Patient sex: M
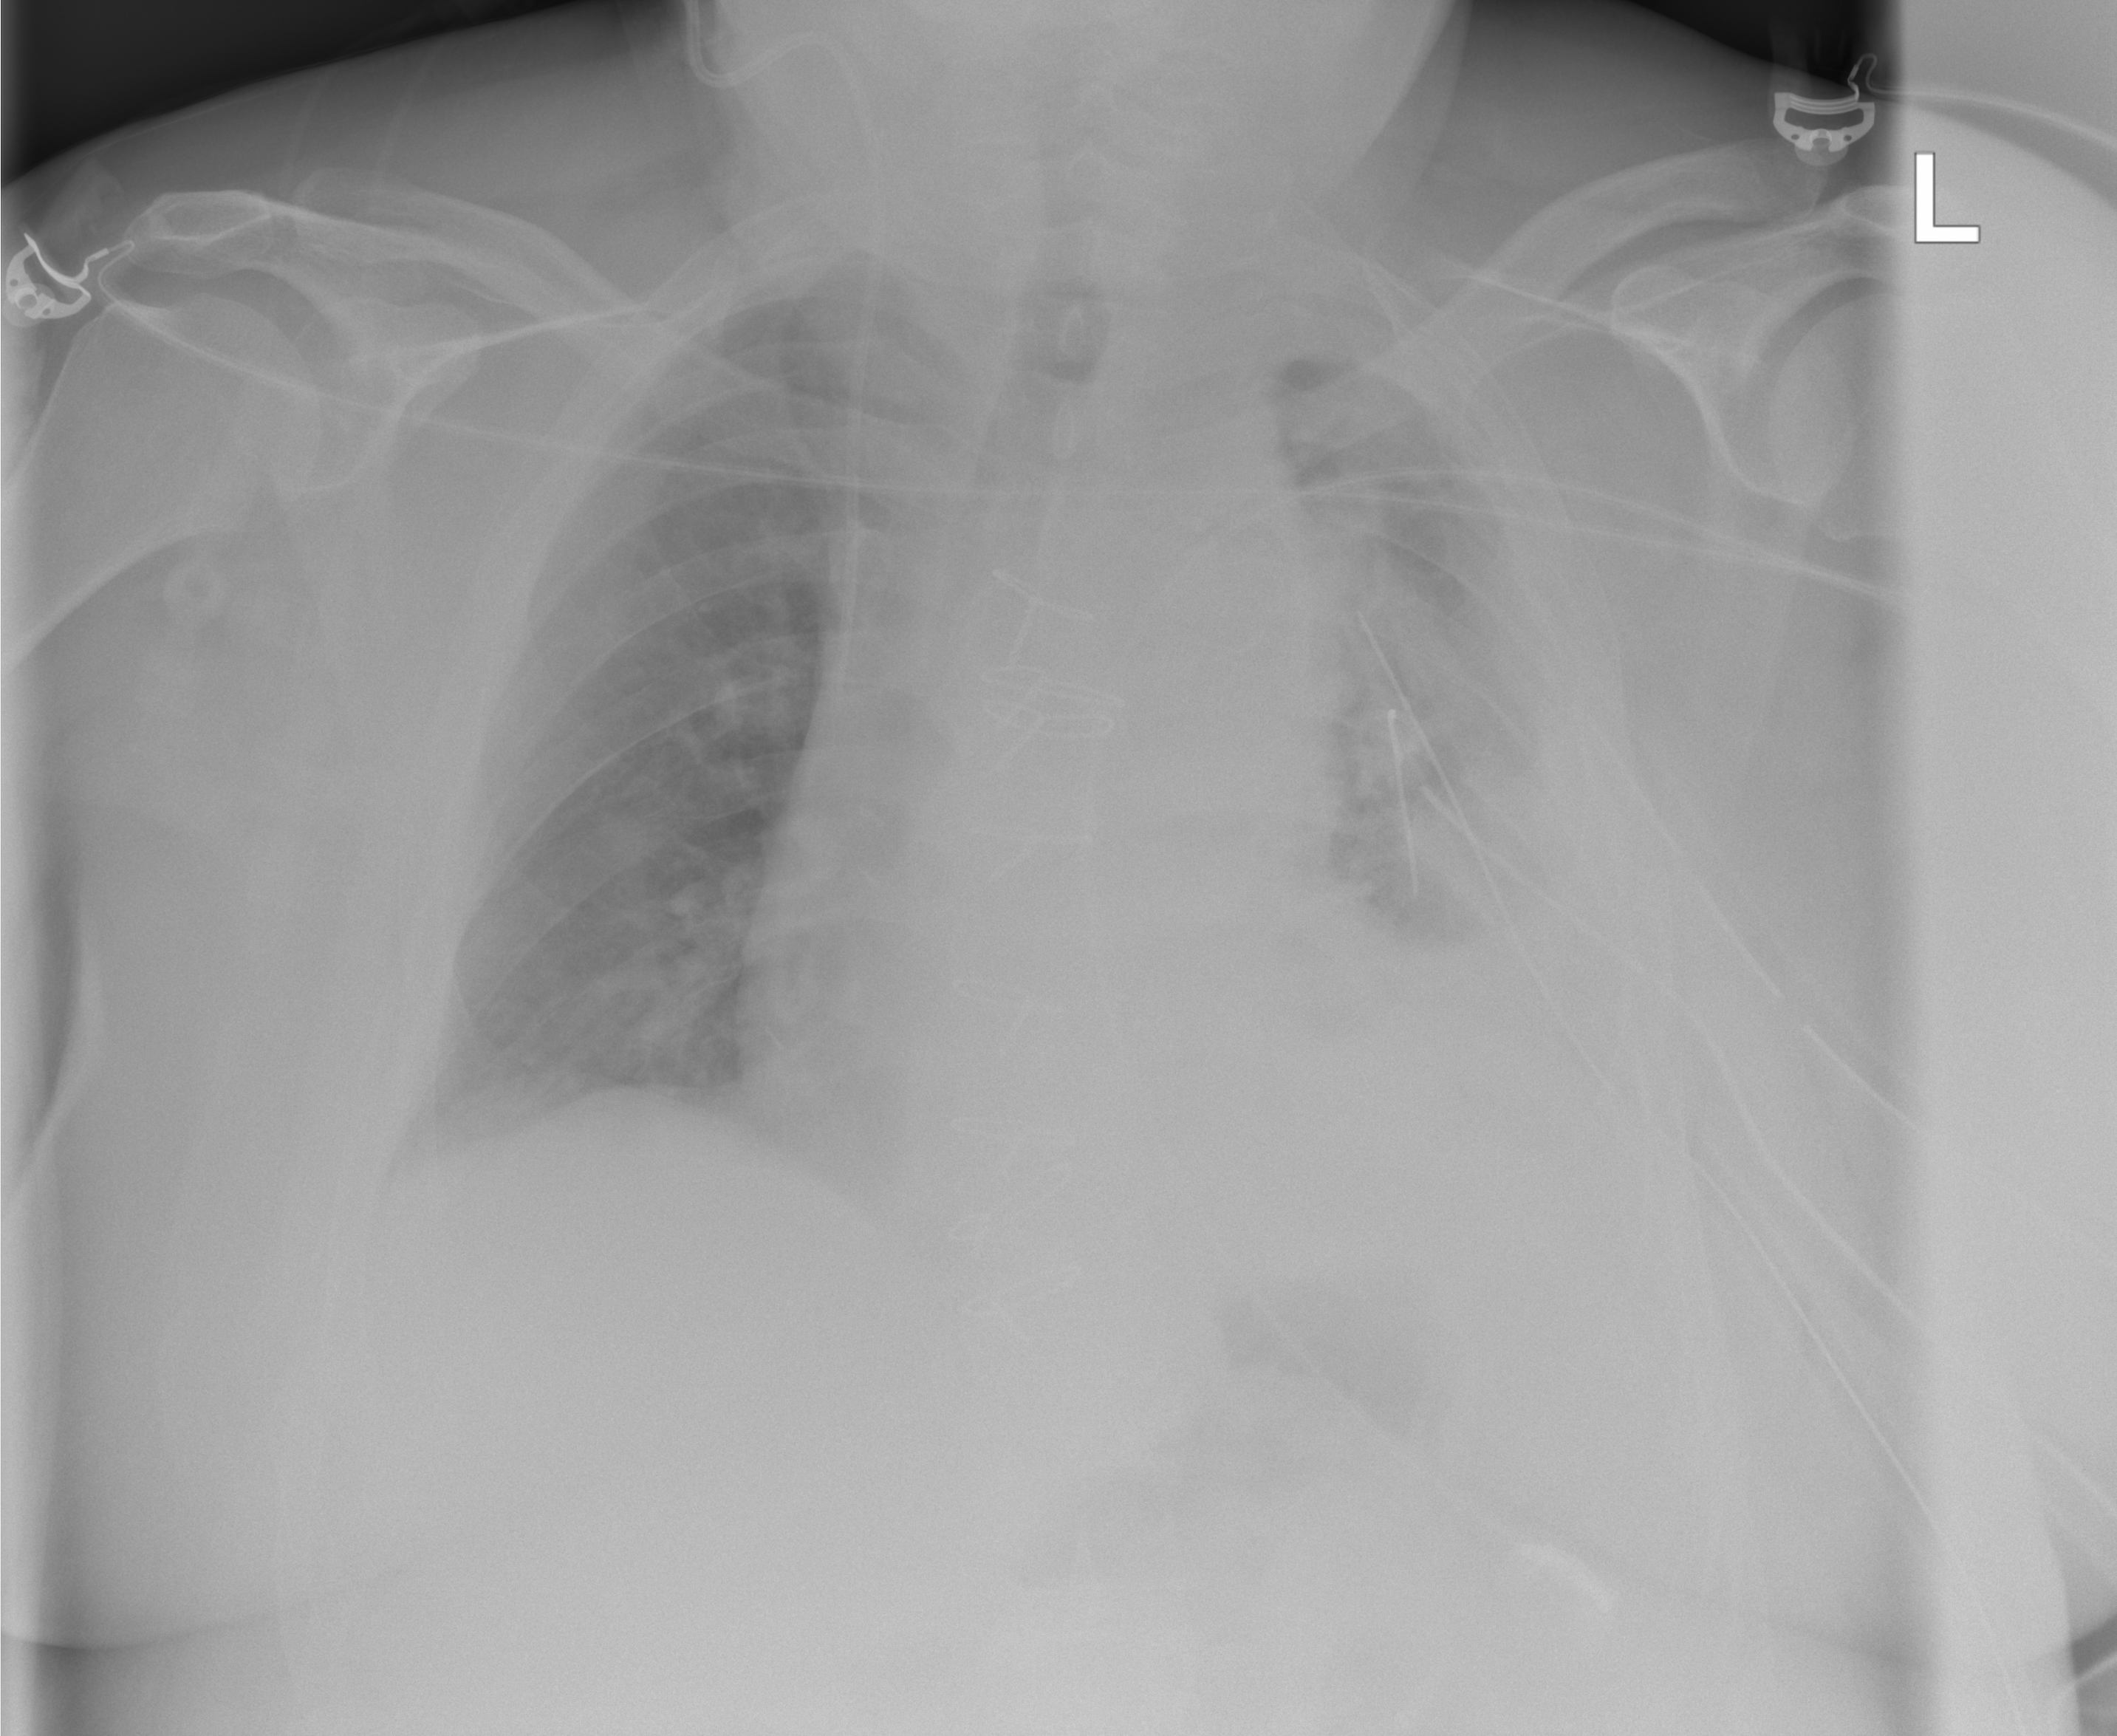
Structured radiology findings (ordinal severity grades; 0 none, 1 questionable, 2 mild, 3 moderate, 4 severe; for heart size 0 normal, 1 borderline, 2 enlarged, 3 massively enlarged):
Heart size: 2
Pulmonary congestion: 0
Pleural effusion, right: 0
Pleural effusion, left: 3
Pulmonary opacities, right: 0
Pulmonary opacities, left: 2
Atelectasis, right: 1
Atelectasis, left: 2